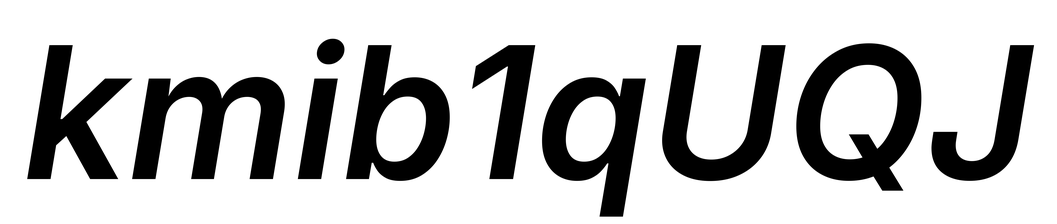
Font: Inter-Italic_SemiBold_Italic